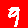
Digit: 9